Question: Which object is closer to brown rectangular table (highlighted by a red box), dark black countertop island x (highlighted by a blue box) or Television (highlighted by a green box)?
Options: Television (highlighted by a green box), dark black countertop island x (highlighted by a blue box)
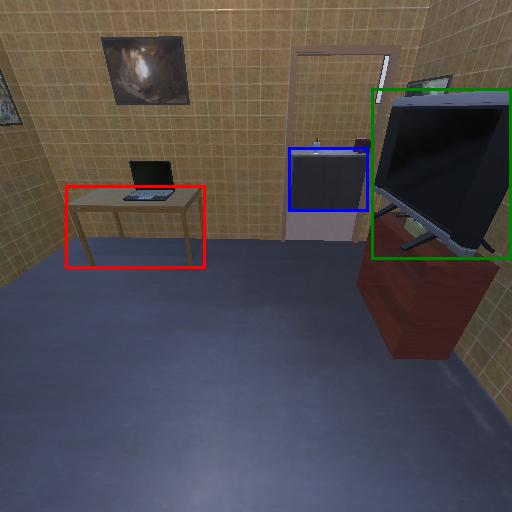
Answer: Television (highlighted by a green box)